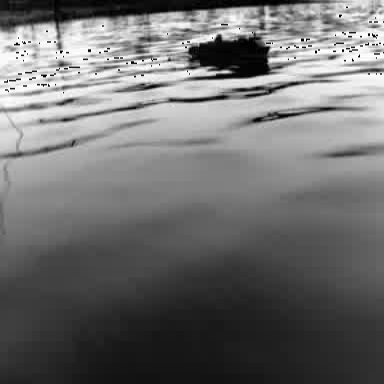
There is a container_ship in the infrared image.